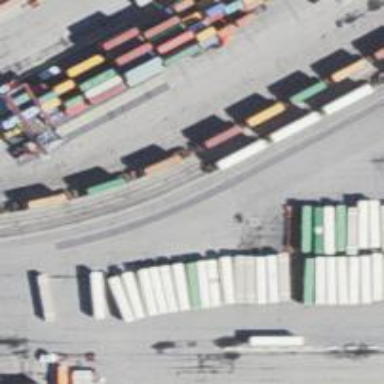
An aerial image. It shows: Railway yard used for servicing trains.